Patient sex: M
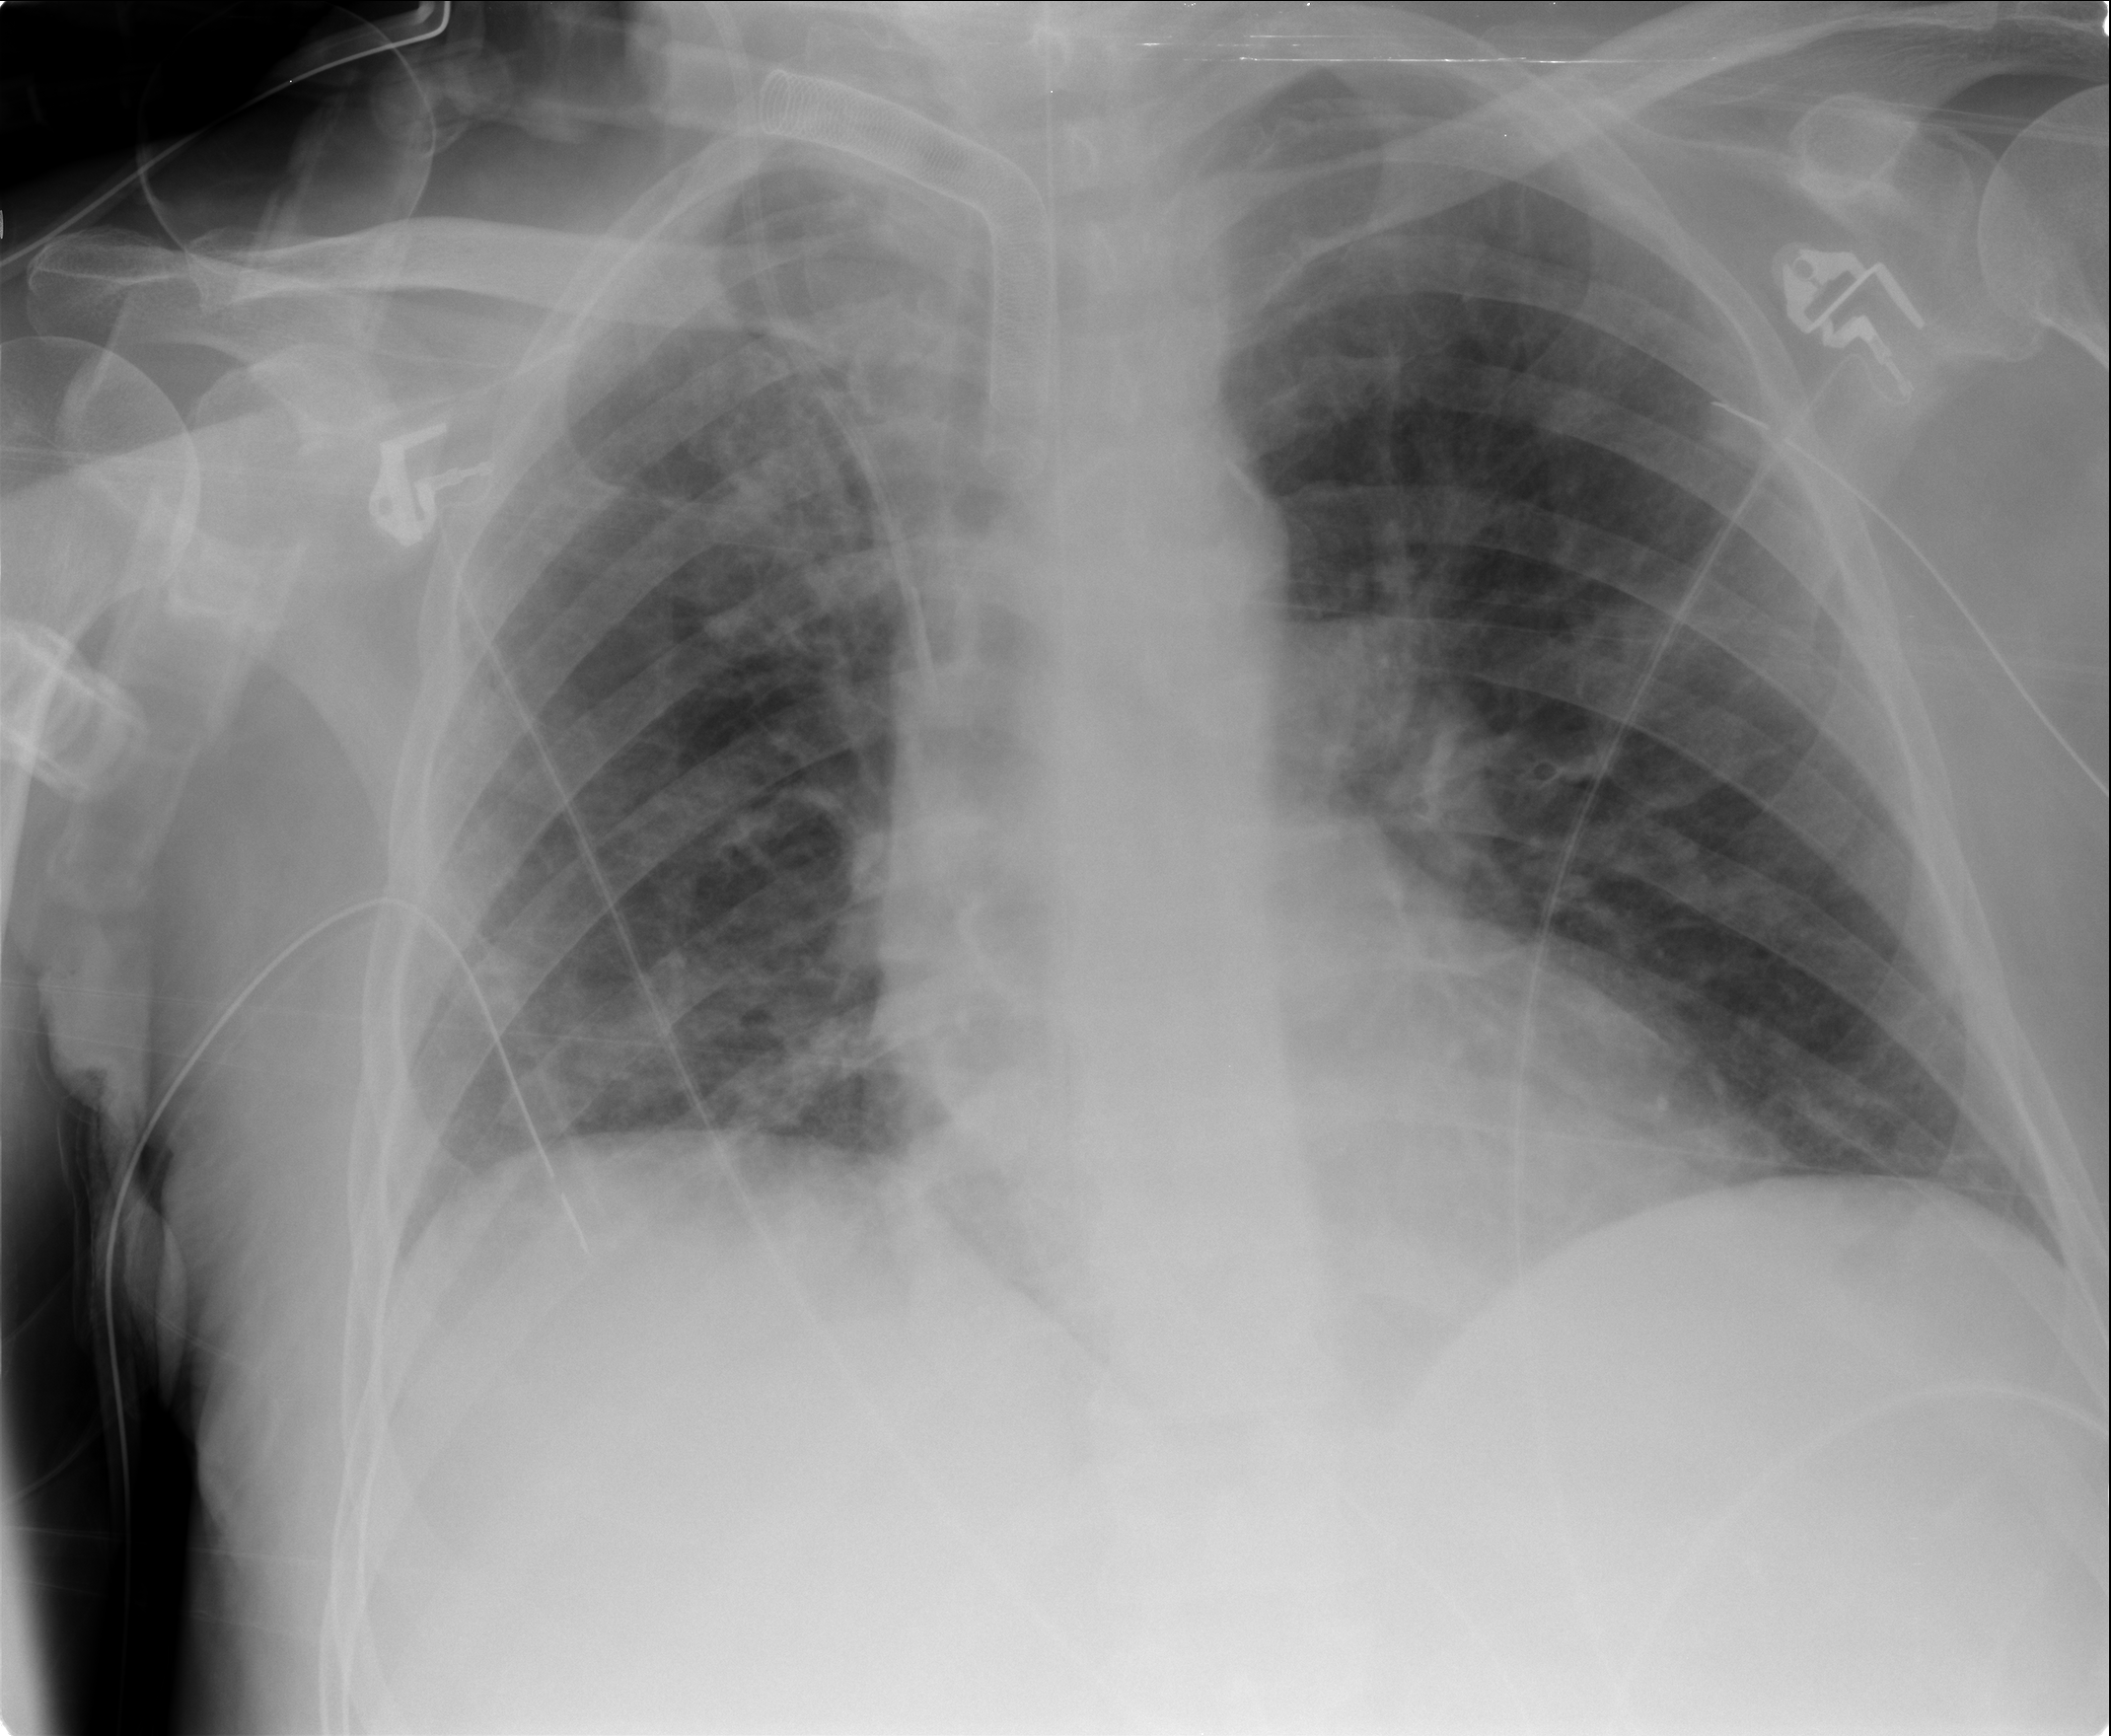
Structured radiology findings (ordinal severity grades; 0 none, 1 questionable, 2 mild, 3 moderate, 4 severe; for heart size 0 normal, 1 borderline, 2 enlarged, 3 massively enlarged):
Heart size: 0
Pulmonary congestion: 2
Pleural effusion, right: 2
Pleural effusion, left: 0
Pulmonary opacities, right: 3
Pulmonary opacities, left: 2
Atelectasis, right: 3
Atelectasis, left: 3